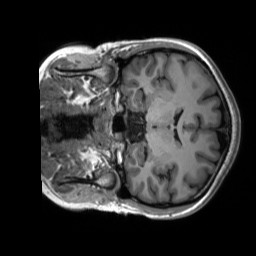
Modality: T1w
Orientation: coronal
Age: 21
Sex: female
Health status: healthy
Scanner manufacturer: siemens
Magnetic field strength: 3 T
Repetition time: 2.53 s
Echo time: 0.00227 s